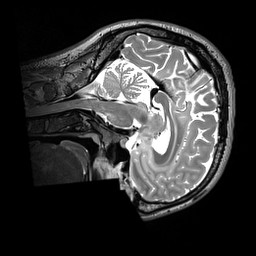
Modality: T2w
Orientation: sagittal
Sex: male
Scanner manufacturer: siemens
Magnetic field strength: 3 T
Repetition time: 3.2 s
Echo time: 0.409 s